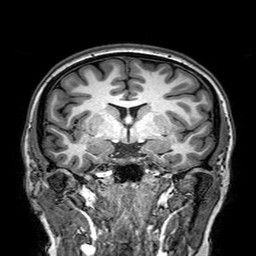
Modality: T1w
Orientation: sagittal
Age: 25
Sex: female
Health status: healthy
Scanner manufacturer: philips
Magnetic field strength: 3 T